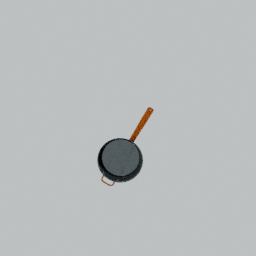
Label: tools